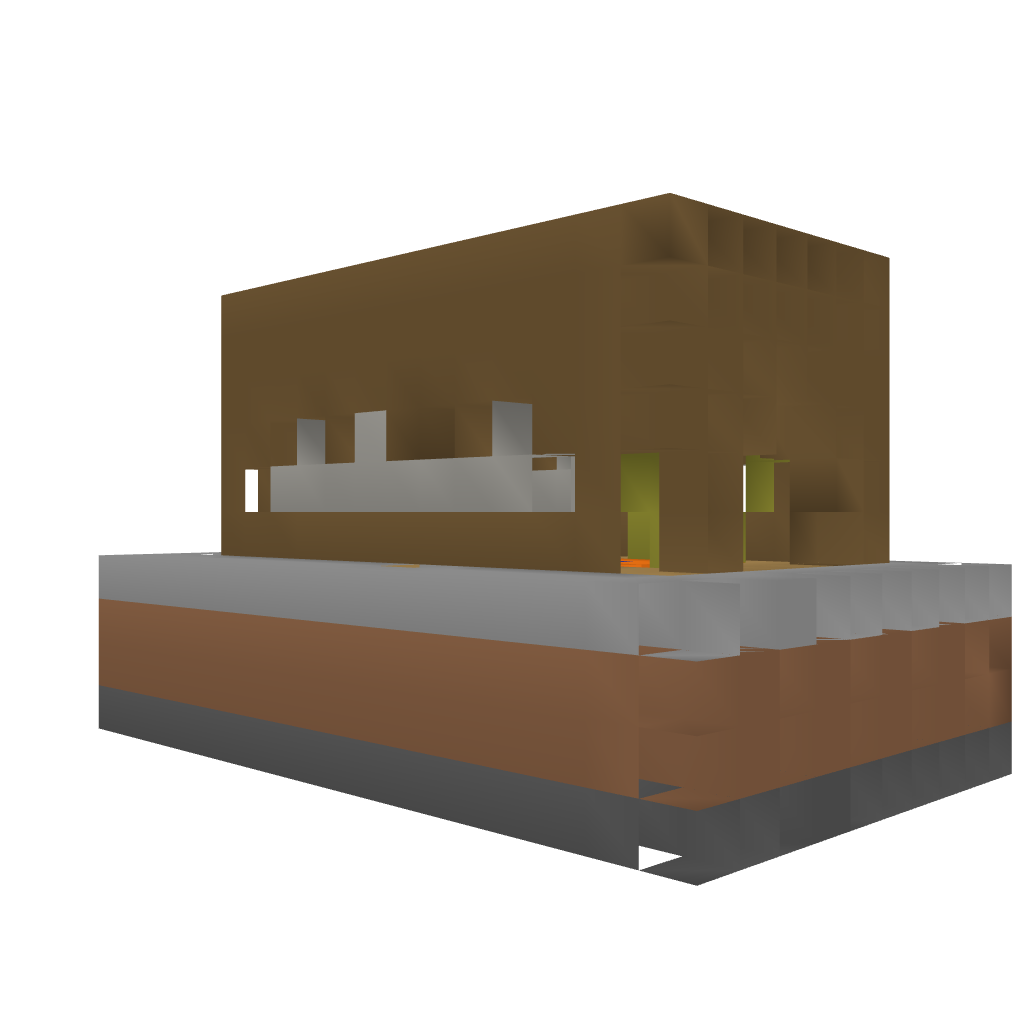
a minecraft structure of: Office